高一 · 代数
函数 $y=\left|\log _{2} x\right|-2^{-x}$ 的零点个数为 ( )
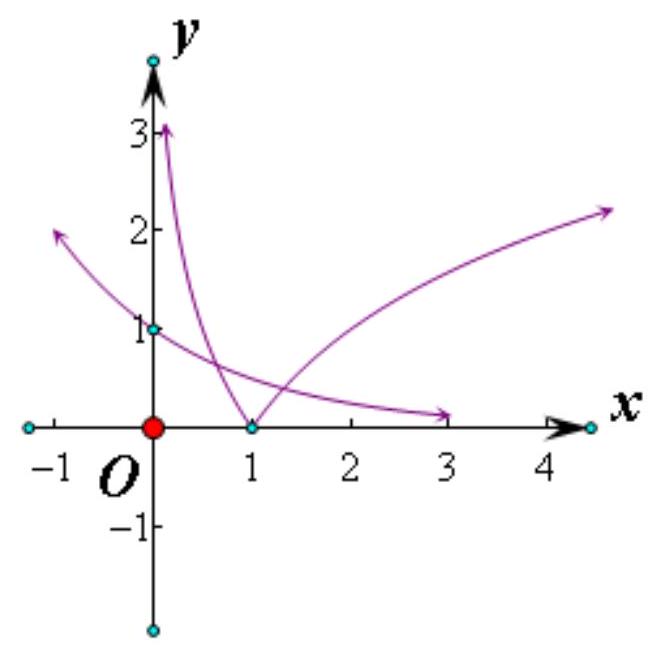
A. 1
B. 2
C. 3
D. 4
答案: B
解析:

试题分析：由题求 $y=\left|\log _{2} x\right|-2^{-x}$ 的零点. 可分别化为两个函数： $y_{1}=\left|\log _{2} x\right|, y=\left(\frac{1}{2}\right)^{x}$

分别（注: $y_{1}=\left|\log _{2} x\right|$ 的图像可将 $y_{1}=\log _{2} x$ 的图像 $\mathrm{x}$ 轴下方的部分沿 $\mathrm{x}$ 轴向上翻转可得）画出它们的图像,

由图中交点个数即为零点的个数. 由图易得由两个交点.